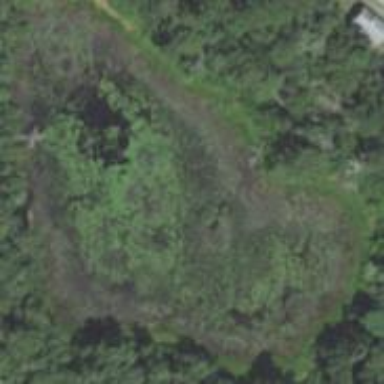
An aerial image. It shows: Marshy wetland area.